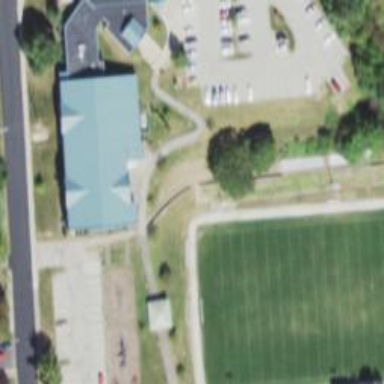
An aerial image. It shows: Historic school.